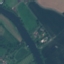
Label: River